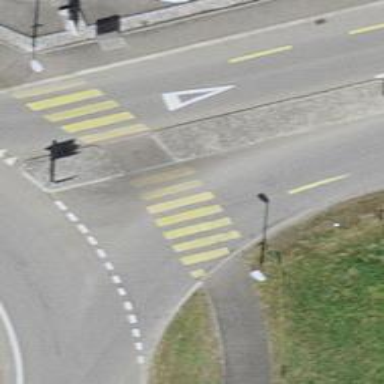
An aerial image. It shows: Zebra crossing on the road.